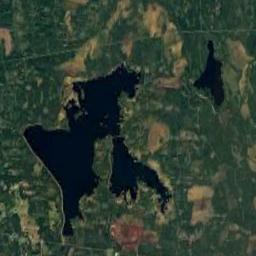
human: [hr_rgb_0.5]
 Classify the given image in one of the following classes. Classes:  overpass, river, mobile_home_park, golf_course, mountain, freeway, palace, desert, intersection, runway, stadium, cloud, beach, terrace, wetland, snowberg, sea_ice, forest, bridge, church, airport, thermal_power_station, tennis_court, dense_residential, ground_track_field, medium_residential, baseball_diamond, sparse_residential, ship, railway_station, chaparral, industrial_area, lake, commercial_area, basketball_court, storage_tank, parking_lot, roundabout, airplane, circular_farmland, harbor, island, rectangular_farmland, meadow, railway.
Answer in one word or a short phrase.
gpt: lake